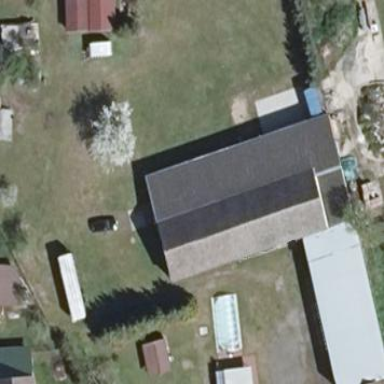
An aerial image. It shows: Building with flat dark grey roof.